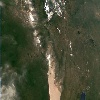
Label: land